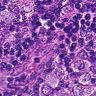
Metastatic tissue present: yes